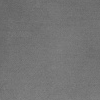
Atmospheric dust classification: dusty